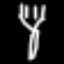
Label: fork